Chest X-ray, PA view. Patient: 40 years old, sex M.
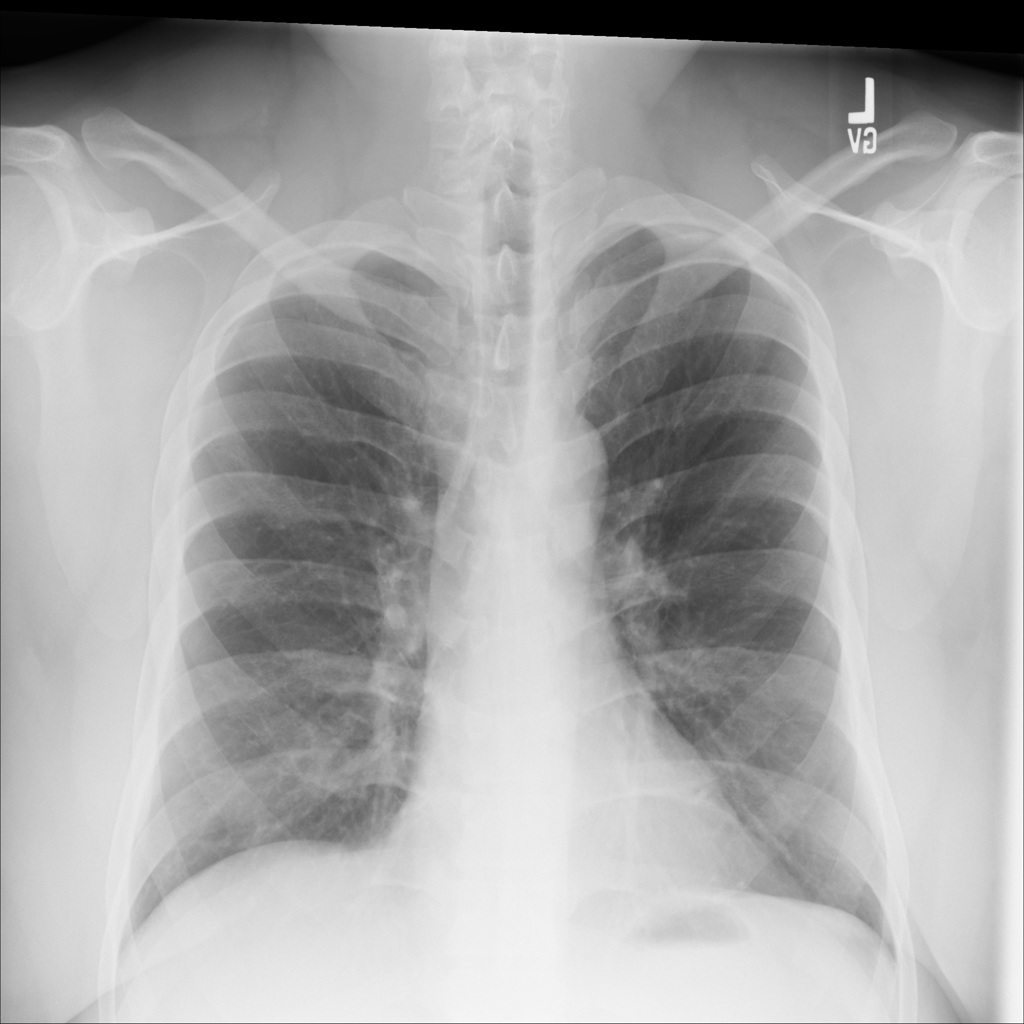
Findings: No Finding